Question: I want to add a label to over to tableview. I am dragging a label but it is automaticly placing to bottom left of prototype cell. How can I prevent this? I want to put this label over the tableview and it should be placed to center of screen.
Screenshot:

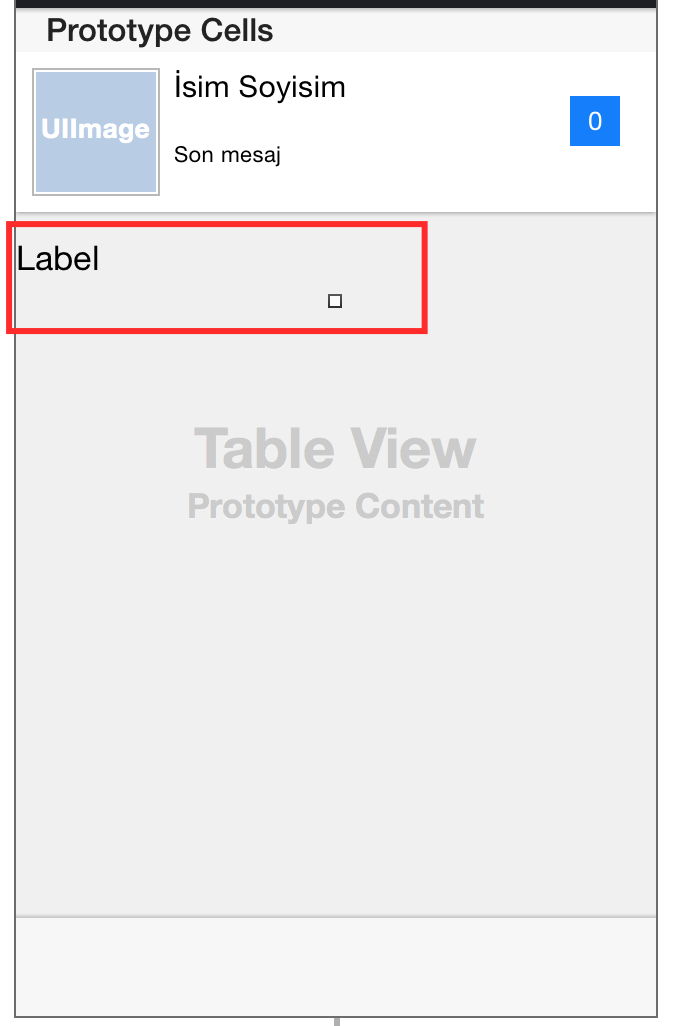
Answer: The easiest way to achieve the placement you desire is to set the tableview to not installed. This will allow you to place the label in the position you wish above the greyed out (uninstalled) table view. Once you have added constraints to centre the label, you can reinstall the tableview. Uninstalling and installing the table view is achieved by selecting the checkbox in the attribute inspector on the right side of the Xcode window as shown below: